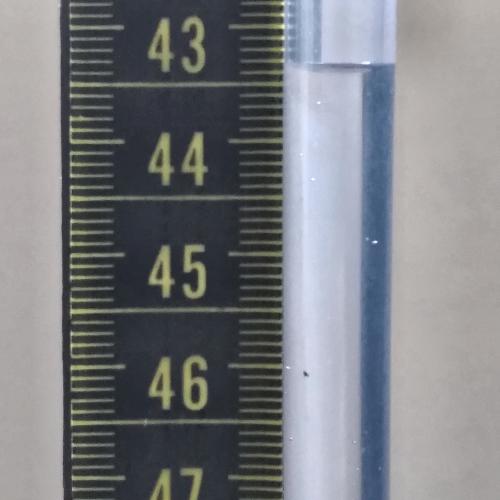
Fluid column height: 43.3 cm